Aerial crown-view tile of a tropical tree (Barro Colorado Island, Panama), acquired 20250715:
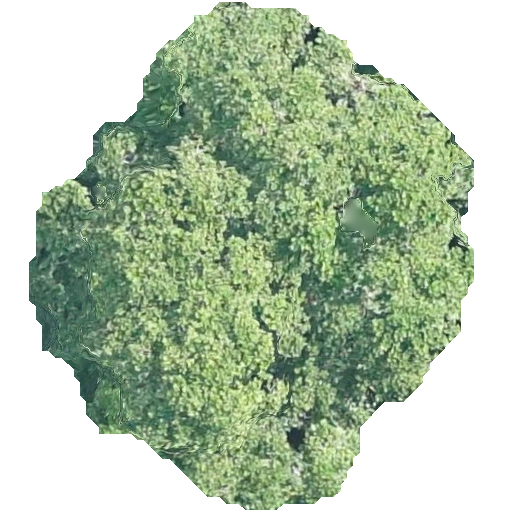
Species: Anacardium excelsum
GBIF accepted scientific name: Anacardium excelsum
Crown area: 231.257 m²